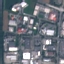
Label: Industrial